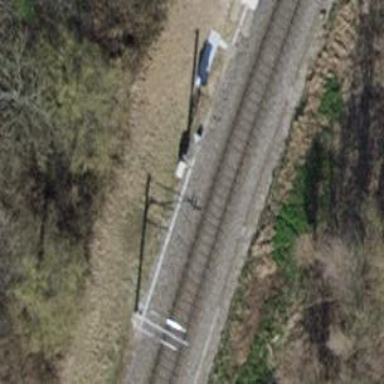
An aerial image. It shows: Railway signal.